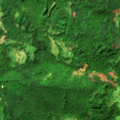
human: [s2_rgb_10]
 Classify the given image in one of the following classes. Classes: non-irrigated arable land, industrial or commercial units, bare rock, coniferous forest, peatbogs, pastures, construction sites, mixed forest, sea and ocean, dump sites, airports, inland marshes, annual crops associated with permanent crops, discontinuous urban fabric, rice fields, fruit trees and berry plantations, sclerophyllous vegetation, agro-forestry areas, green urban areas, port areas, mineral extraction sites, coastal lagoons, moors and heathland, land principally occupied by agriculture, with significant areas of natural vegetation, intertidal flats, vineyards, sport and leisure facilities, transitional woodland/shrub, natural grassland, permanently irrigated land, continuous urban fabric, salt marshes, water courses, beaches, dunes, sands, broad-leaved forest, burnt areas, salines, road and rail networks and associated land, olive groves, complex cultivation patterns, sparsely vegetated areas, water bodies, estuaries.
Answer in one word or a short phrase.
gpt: broad-leaved forest